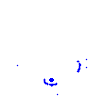
Particle: electron